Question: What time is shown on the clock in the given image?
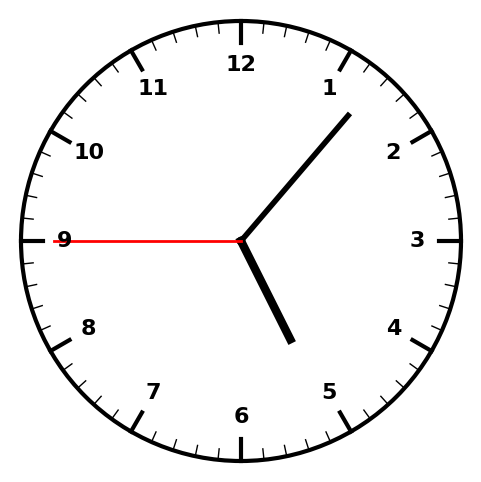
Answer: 05:06:45